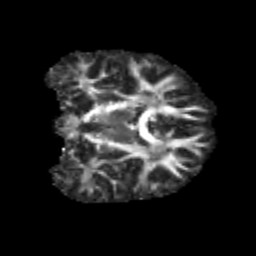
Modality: FA
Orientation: coronal
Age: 9
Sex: female
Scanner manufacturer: siemens
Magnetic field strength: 3 T
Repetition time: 3.8 s
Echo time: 0.07 s